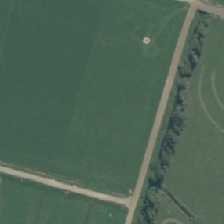
Land cover: high_producing_grassland